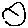
Label: circle